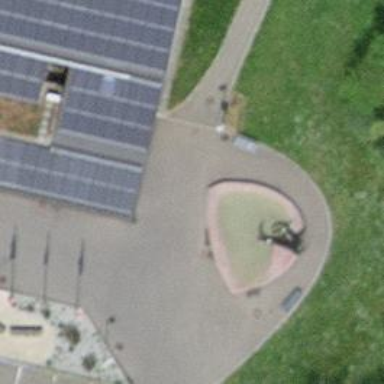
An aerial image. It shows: Beautiful fountain.